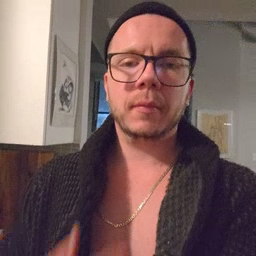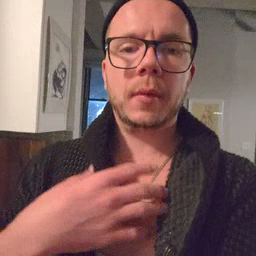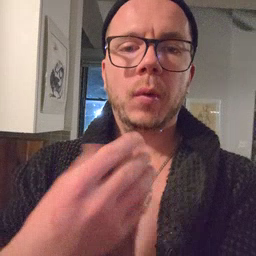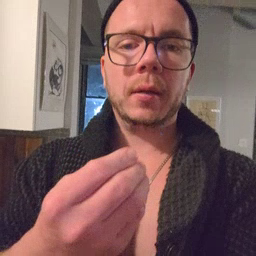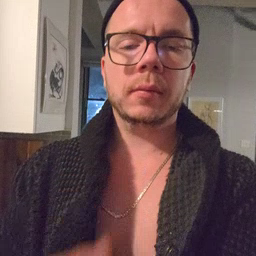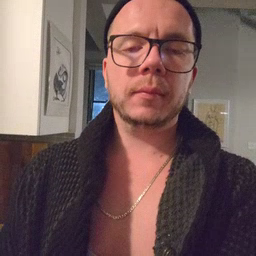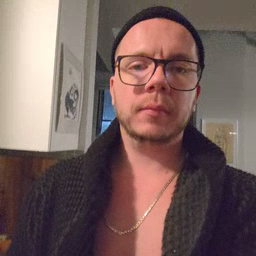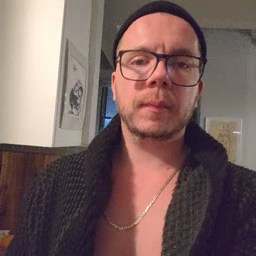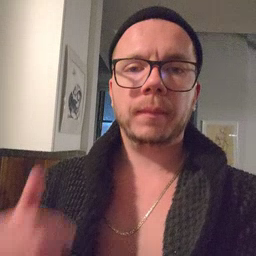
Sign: white